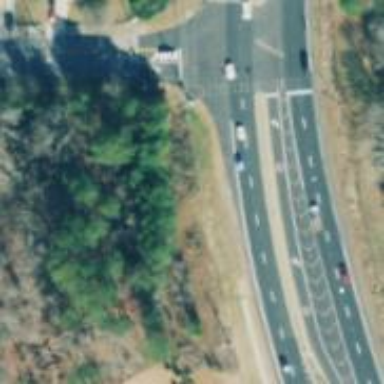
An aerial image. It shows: Trunk highway.